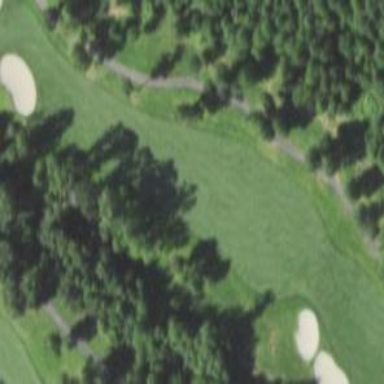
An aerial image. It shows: Golf fairway in the image.